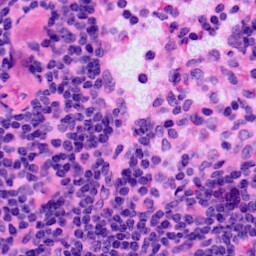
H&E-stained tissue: LymphNode